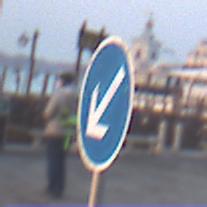
Verkehrszeichen: VorgeschriebeneVorbeifahrtLinks
Umgebung: Outdoor, Urban
Tageszeit: SunriseSunset
Wetter: Clear
Licht: Natural
Jahreszeit: NotSpecified
Kontrast: MediumContrast